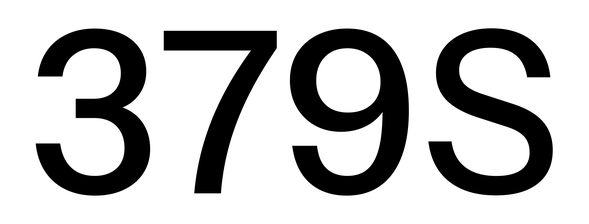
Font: InstrumentSans_Medium